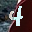
Label: 4